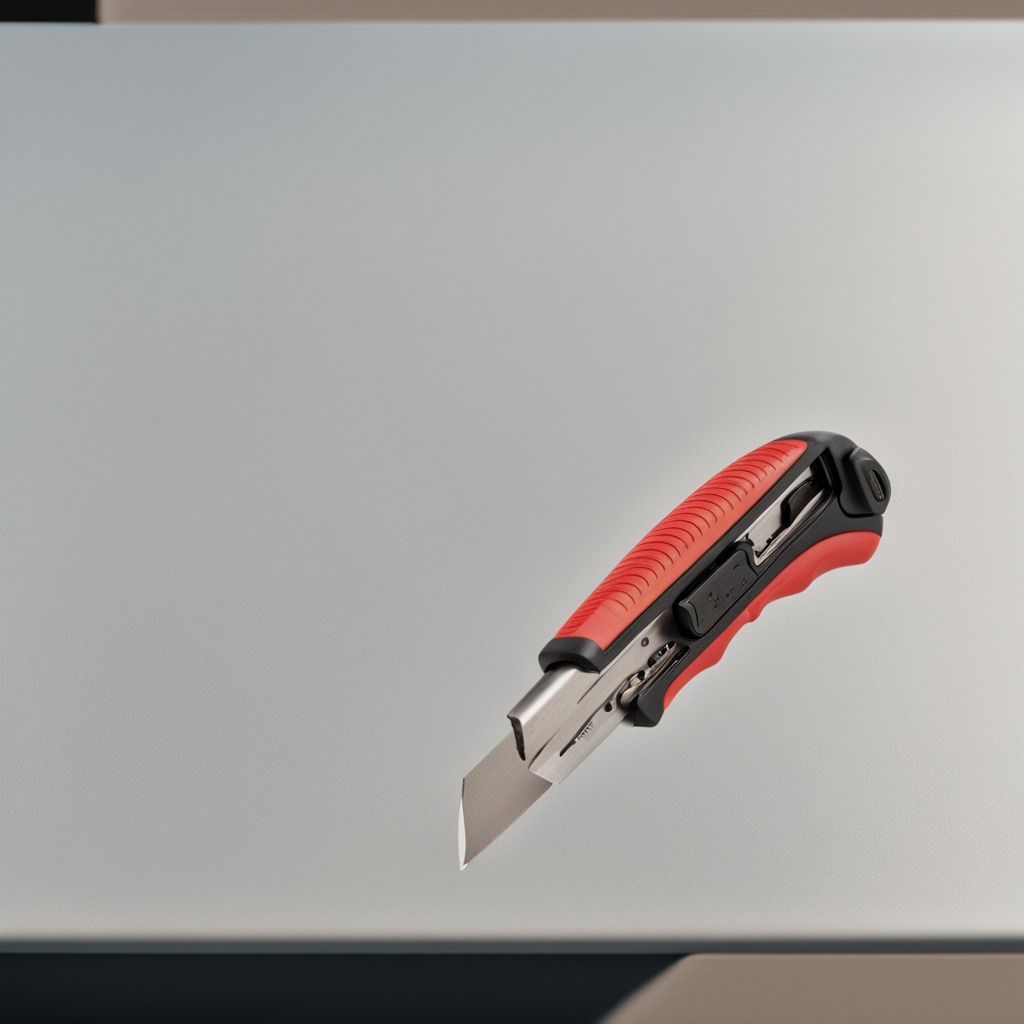
A utility knife lying on a clean utility table in a temporary outdoor tool station textured surface afternoon light completely empty no clutter no objects on or around the table